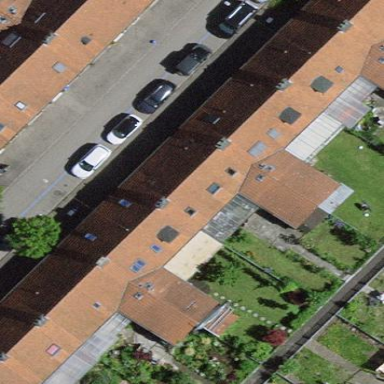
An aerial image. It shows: Terrace building.